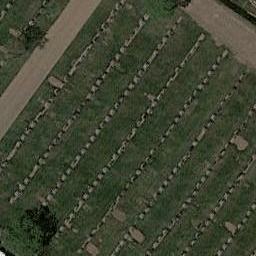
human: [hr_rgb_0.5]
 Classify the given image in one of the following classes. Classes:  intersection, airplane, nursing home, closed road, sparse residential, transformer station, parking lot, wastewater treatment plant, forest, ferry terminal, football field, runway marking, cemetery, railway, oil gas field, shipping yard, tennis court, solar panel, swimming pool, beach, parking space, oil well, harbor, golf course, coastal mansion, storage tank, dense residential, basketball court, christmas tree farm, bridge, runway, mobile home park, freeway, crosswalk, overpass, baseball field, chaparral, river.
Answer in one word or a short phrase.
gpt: cemetery